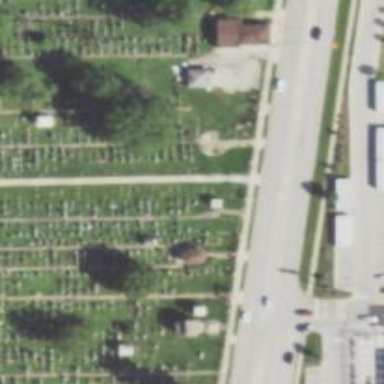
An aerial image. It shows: Sector within cemetery.